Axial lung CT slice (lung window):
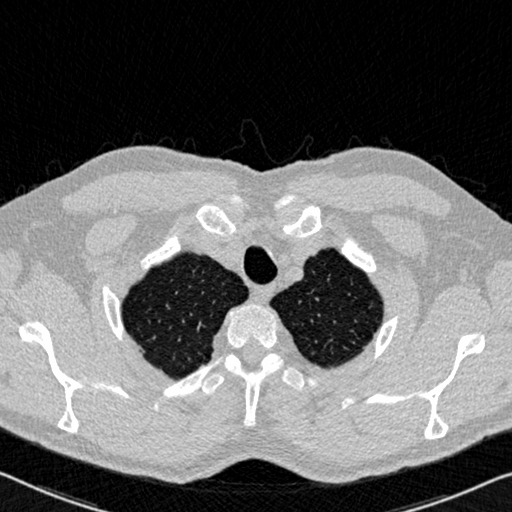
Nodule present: no